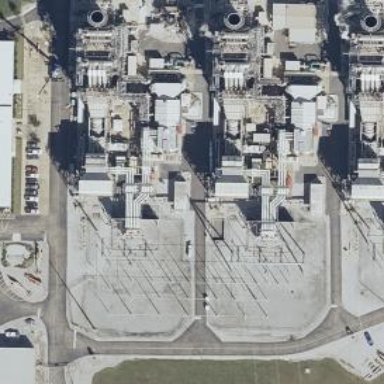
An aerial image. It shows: Gas turbine generator is in use.